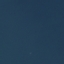
Label: SeaLake